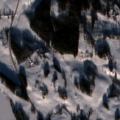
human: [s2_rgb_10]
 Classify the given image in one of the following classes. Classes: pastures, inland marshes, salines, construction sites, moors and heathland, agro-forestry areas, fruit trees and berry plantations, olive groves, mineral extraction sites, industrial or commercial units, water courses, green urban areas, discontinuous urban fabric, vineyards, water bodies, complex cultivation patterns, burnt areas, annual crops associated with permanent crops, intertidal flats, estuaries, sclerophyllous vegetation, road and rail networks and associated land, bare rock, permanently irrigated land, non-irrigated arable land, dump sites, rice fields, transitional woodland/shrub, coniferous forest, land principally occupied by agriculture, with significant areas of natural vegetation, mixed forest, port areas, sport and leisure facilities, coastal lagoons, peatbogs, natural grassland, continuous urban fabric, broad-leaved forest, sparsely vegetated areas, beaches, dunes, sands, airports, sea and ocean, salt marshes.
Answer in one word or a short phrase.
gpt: non-irrigated arable land, land principally occupied by agriculture, with significant areas of natural vegetation, mixed forest